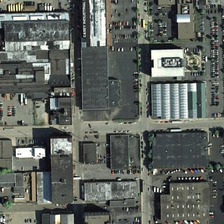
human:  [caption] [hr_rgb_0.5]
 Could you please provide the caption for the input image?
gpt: many buildings and some cars are in an industrial area .

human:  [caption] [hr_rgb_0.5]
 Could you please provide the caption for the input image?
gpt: many buildings and some cars are in an industrial area .

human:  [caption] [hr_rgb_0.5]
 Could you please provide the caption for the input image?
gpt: many buildings and some cars are in an industrial area .

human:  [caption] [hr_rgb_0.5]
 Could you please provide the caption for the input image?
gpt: many buildings and some cars are in an industrial area .

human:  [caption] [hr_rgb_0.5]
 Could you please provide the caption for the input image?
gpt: many buildings and some cars are in an industrial area .